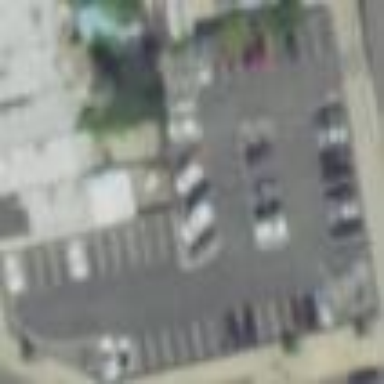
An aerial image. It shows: Fenced parking area with surface.